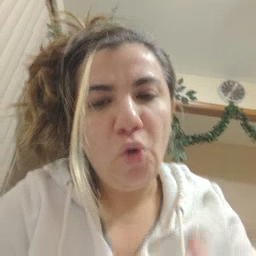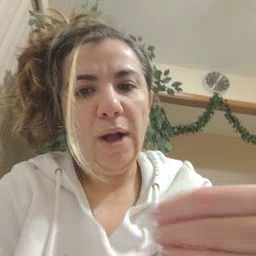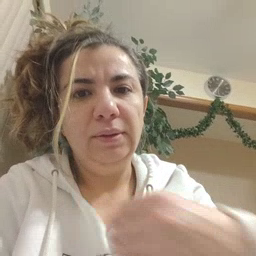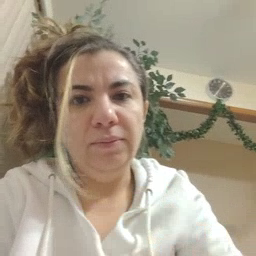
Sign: white